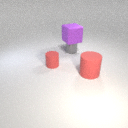
large purple rubber cube above small gray metal cylinder